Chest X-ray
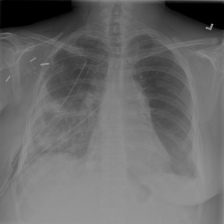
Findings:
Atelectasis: negative
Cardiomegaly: negative
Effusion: negative
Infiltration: negative
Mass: negative
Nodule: negative
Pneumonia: negative
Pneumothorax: negative
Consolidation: negative
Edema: negative
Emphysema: negative
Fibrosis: negative
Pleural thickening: negative
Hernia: negative